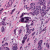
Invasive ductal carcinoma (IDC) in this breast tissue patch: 1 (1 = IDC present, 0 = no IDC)